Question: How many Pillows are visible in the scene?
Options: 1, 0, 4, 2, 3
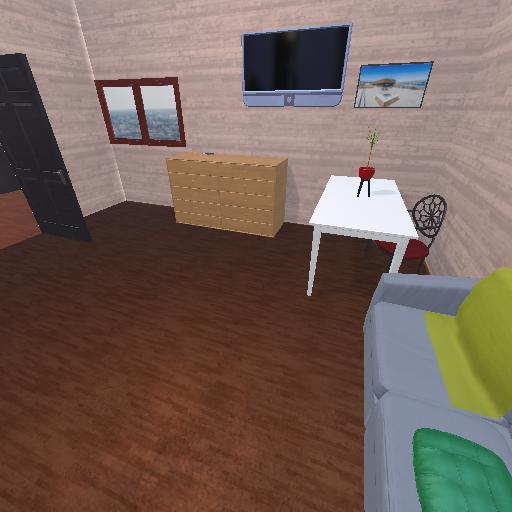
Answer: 1